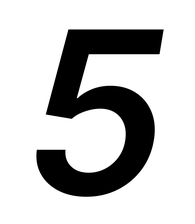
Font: Inter-Italic_SemiBold_Italic